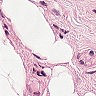
Metastatic tissue present: no